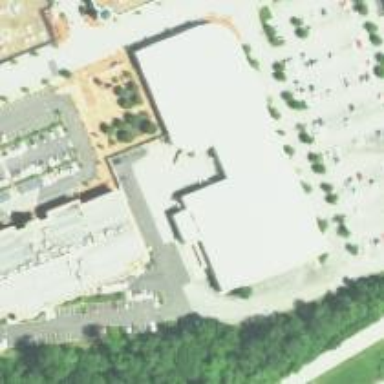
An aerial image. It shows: Retail building.